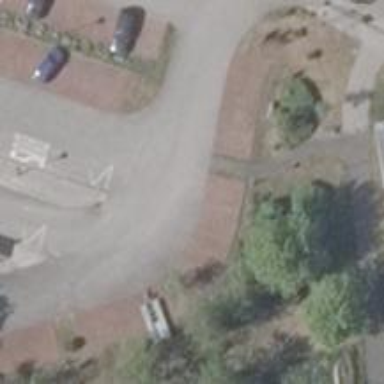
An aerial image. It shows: Asphalt parking aisle road for service vehicles.